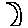
Label: moon